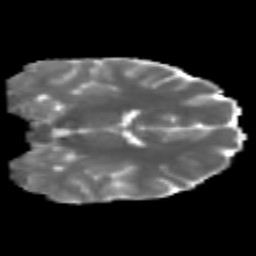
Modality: MD
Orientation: coronal
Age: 37
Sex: male
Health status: healthy
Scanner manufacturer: philips
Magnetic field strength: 3 T
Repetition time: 10.365 s
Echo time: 0.0712 s